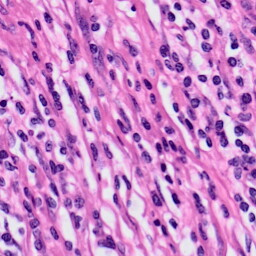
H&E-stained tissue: Skin